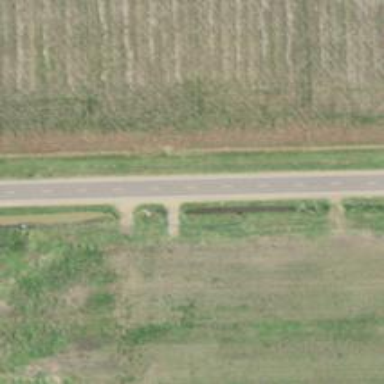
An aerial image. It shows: Driveway for service vehicles.